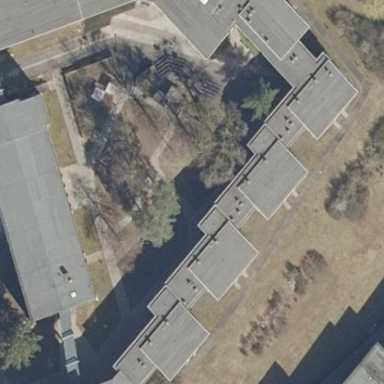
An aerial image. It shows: School.